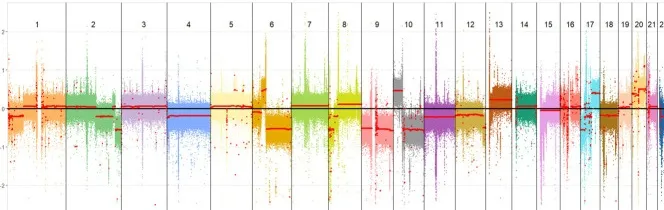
Genomic analysis of the blood and tumor samples. Results of the copy number variations analysis for all autosomal chromosomes: blood, and . Tumor samples using short reads data.
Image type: chart (chart)